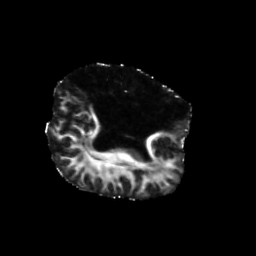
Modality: FA
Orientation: axial
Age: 48
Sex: male
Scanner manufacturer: siemens
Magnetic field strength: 3 T
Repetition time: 5.47 s
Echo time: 0.0854 s